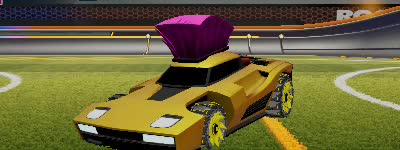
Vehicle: breakout